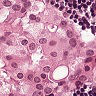
Metastatic tissue present: yes